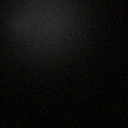
Screen state: off